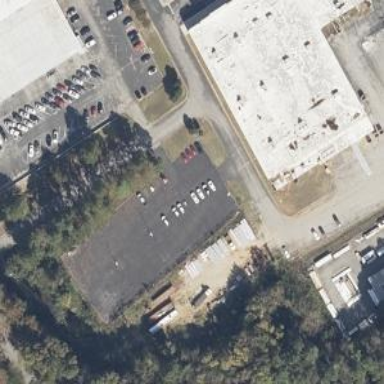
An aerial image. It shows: Building that houses furniture shop.